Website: apple
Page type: billing-address
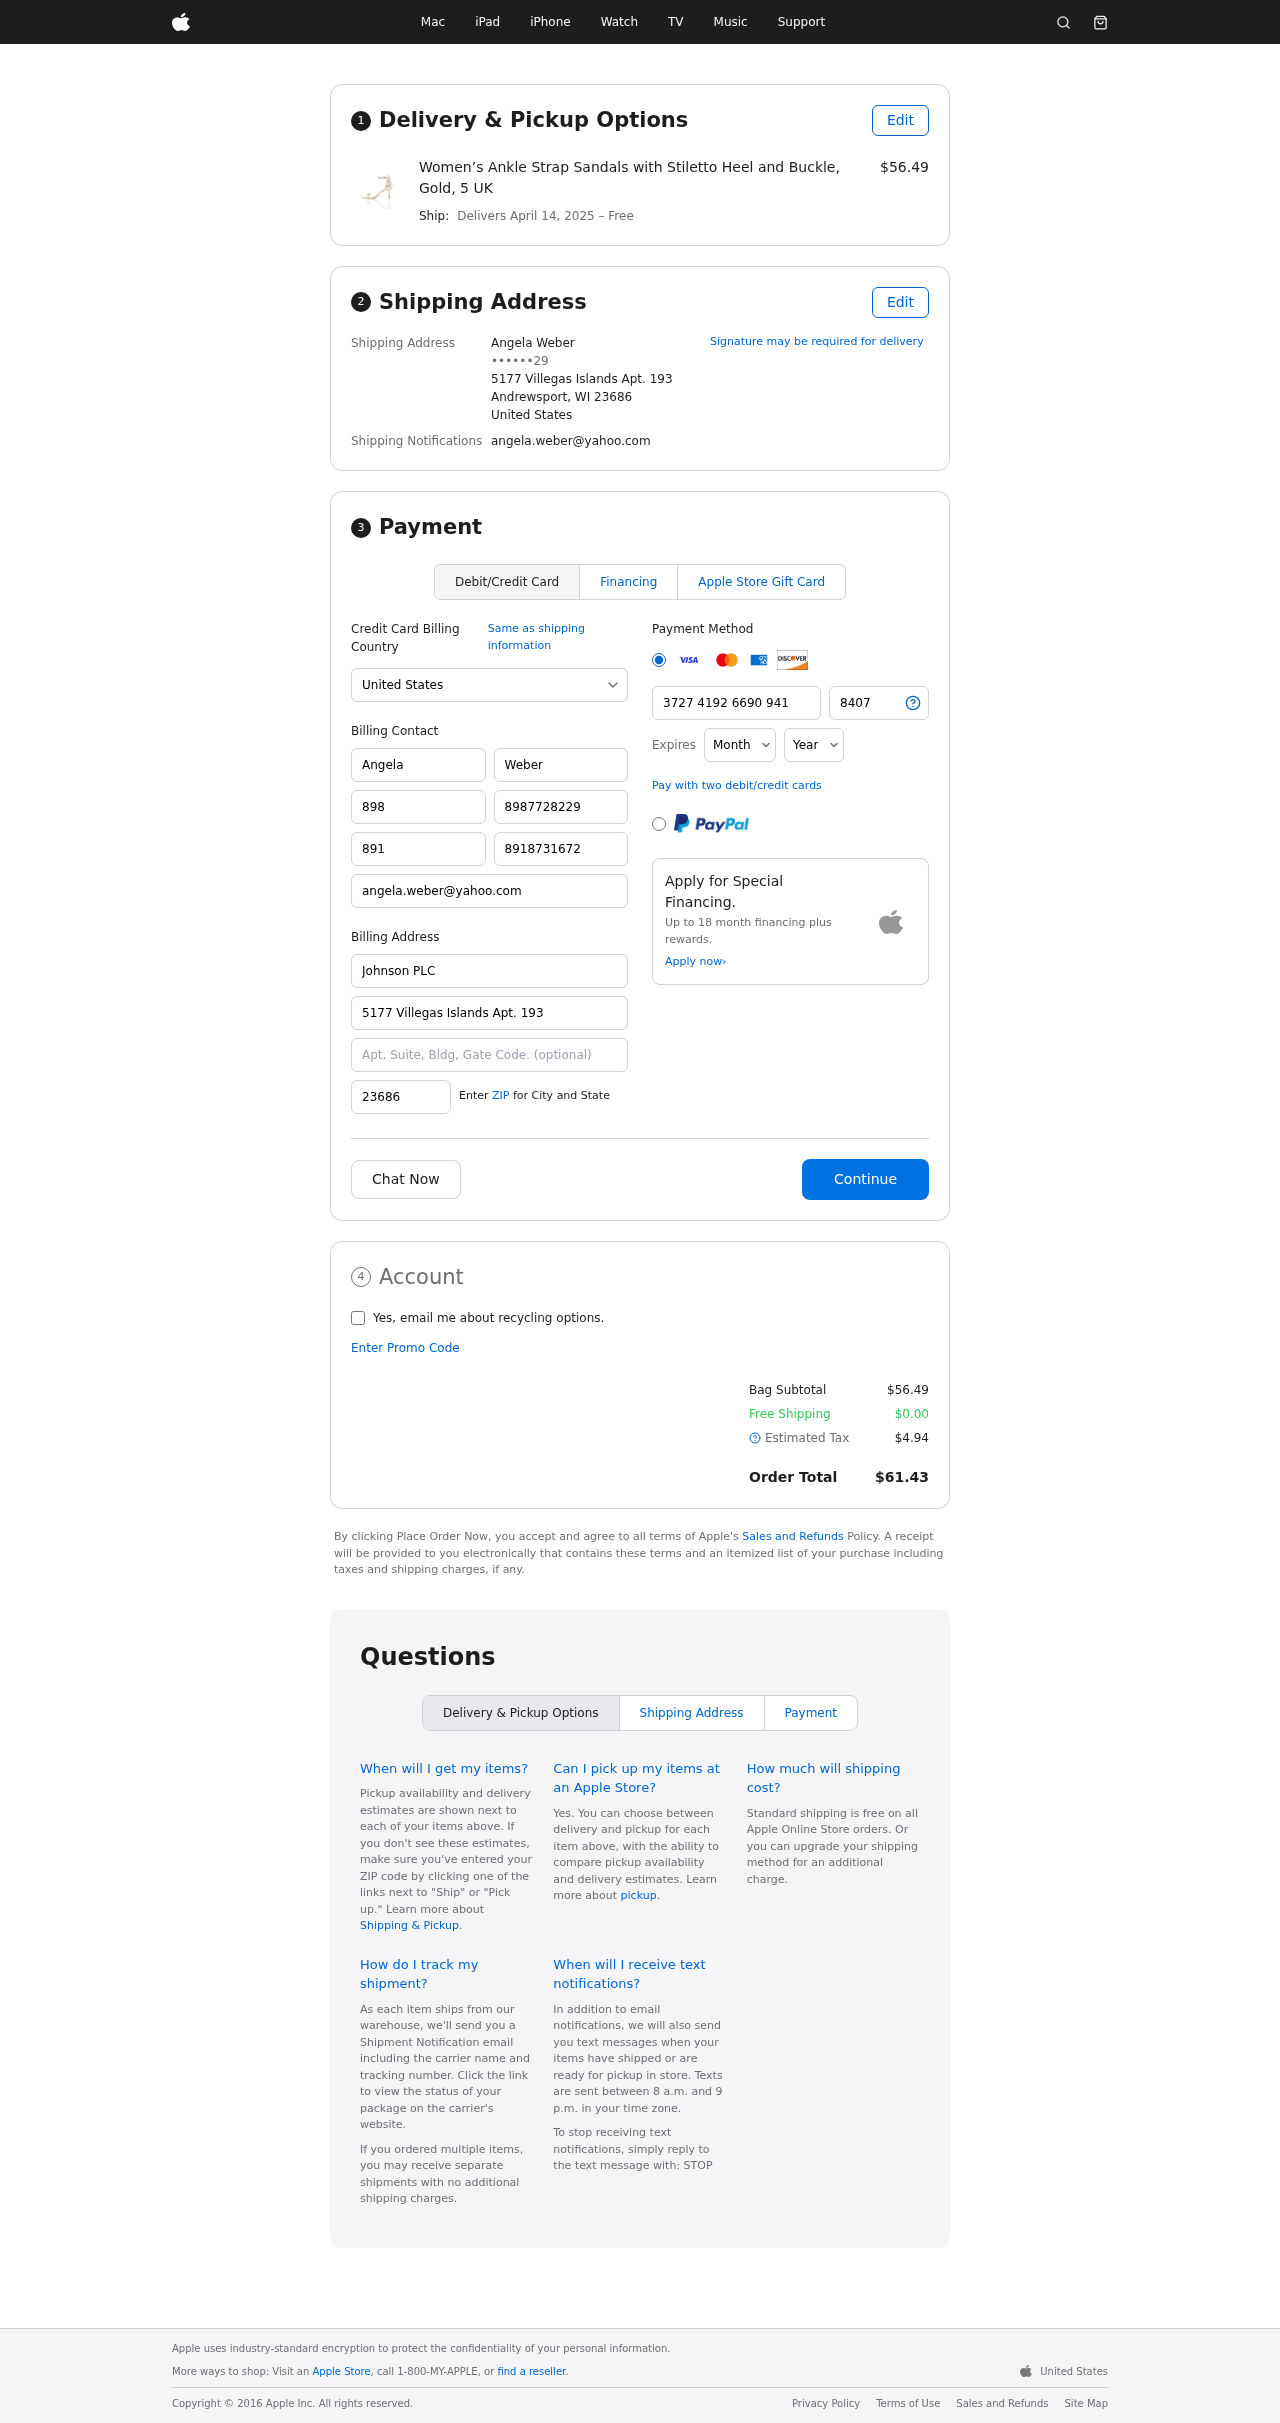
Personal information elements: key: PII_CARD_CVV
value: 8407
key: PII_CARD_EXPIRY_MONTH
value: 05
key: PII_CARD_EXPIRY_YEAR
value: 26
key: PII_CARD_NUMBER
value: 3727 4192 6690 941
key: PII_CITY_STATE_ZIP
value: Andrewsport, WI 23686
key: PII_COUNTRY
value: United States
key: PII_EMAIL
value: angela.weber@yahoo.com
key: PII_FULLNAME
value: Angela Weber
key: PII_STREET
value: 5177 Villegas Islands Apt. 193
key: PII_PHONE_MASKED
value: ••••••29
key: PII_BILLING_FIRSTNAME
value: Angela
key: PII_BILLING_LASTNAME
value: Weber
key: PII_BILLING_PHONE_AREA
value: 898
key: PII_BILLING_PHONE
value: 8987728229
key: PII_BILLING_PHONE_ALT_AREA
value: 891
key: PII_BILLING_PHONE_ALT
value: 8918731672
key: PII_BILLING_EMAIL
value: angela.weber@yahoo.com
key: PII_BILLING_COMPANY
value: Johnson PLC
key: PII_BILLING_STREET
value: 5177 Villegas Islands Apt. 193
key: PII_BILLING_POSTCODE
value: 23686
Product elements: key: PRODUCT1_NAME
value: Women’s Ankle Strap Sandals with Stiletto Heel and Buckle, Gold, 5 UK
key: PRODUCT1_PRICE
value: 56.49
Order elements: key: ORDER_DELIVERY_DATE
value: April 14, 2025
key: ORDER_SUBTOTAL
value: $56.49
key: ORDER_SHIPPING_COST
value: $0.00
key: ORDER_TAX
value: $4.94
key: ORDER_TOTAL
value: $61.43